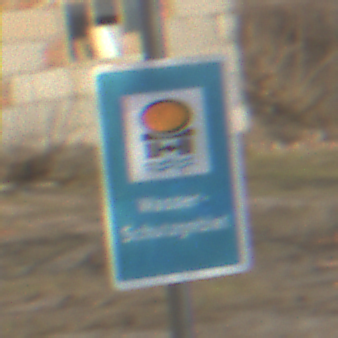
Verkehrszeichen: Wasserschutzgebiet
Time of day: MorningAfternoon
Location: Outdoor (Suburban)
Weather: PartlyCloudy
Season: NotSpecified
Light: Natural